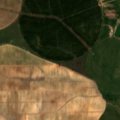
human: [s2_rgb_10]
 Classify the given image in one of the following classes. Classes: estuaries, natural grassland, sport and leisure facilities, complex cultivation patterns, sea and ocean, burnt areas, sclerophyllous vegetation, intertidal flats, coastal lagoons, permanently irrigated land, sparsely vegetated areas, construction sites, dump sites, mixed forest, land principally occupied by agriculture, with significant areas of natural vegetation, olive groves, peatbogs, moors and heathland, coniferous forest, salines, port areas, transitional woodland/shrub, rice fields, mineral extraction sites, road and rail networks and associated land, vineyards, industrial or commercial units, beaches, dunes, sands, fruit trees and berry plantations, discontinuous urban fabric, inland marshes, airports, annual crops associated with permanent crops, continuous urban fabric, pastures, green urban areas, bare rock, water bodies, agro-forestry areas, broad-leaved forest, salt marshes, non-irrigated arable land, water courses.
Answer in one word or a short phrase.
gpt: permanently irrigated land, olive groves, pastures